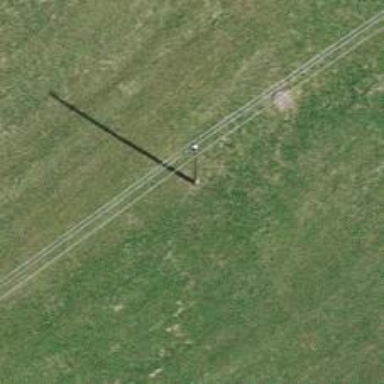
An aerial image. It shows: Utility pole as the man-made structure.